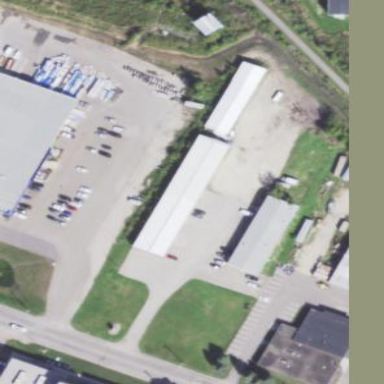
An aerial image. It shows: Industrial building.